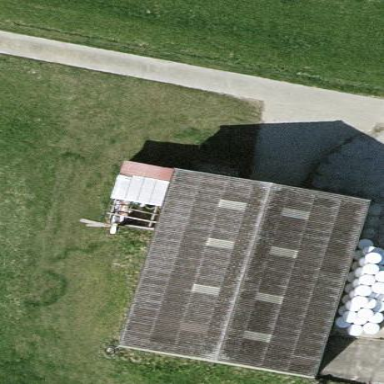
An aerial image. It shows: Farm auxiliary building with gabled roof.